Question:
In the image above, you can see a warning from Code Contracts. I don't think this is legit, as 'this' can never be 'null'.
Is this a bug or am I missing something?
---
This property is a member of the following class:
'''
public class NHibernateIQueryableQueryBase<TEntity, TQuery, TQueryInterface>
: IQuery<TEntity>, IFluentQueryInterface<TEntity, TQueryInterface>
where TQuery : NHibernateIQueryableQueryBase<TEntity, TQuery,
TQueryInterface>,
TQueryInterface
where TQueryInterface : IQuery<TEntity>
'''
---
Update:
Changing the property to the following still shows the warning - on the line 'return result;':
'''
public TQueryInterface And
{
get
{
var result = this as TQuery;
return result;
}
}
'''
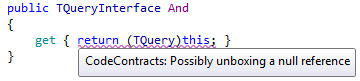
Answer: The analysis doesn't understand that 'this' is guaranteed to implement 'TQuery'.
Therefore, it's warning you that you might end up taking a 'null' reference to the interface type, and returning it as a 'struct' that implements that interface:
You need to add ': class' to the constraints of the 'TQueryInterface' parameter.